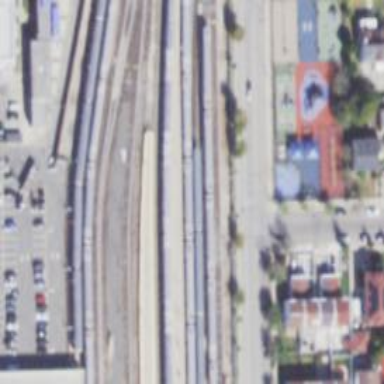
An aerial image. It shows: Electrified railway yard with rails.